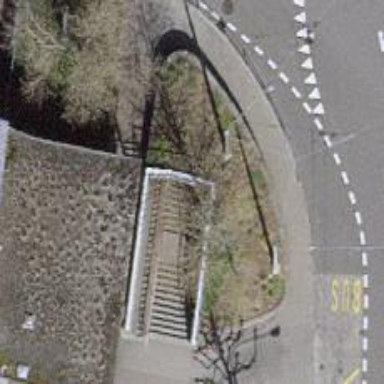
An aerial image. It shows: Footway passing through tunnel.